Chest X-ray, PA view. Patient: 71 years old, sex M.
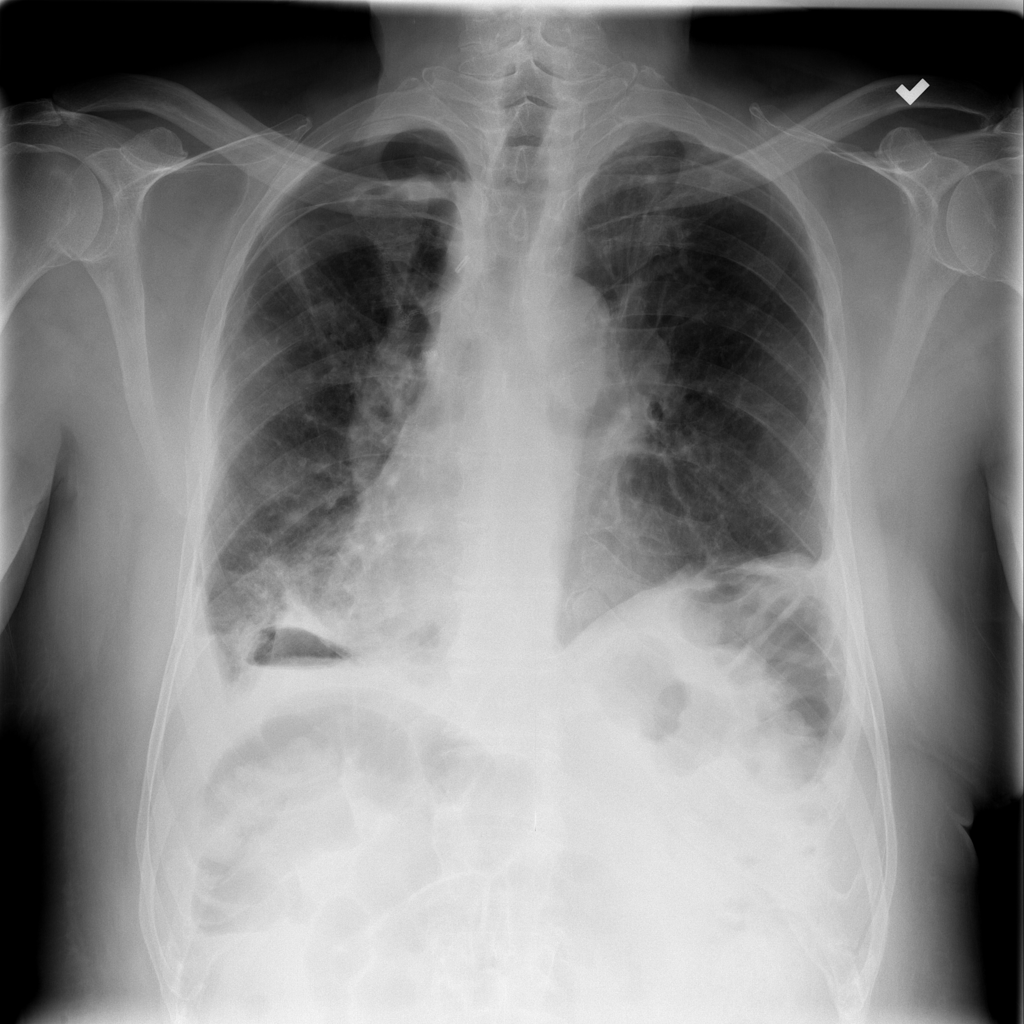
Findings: Atelectasis, Infiltration, Pneumothorax